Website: macys
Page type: customer-info-address
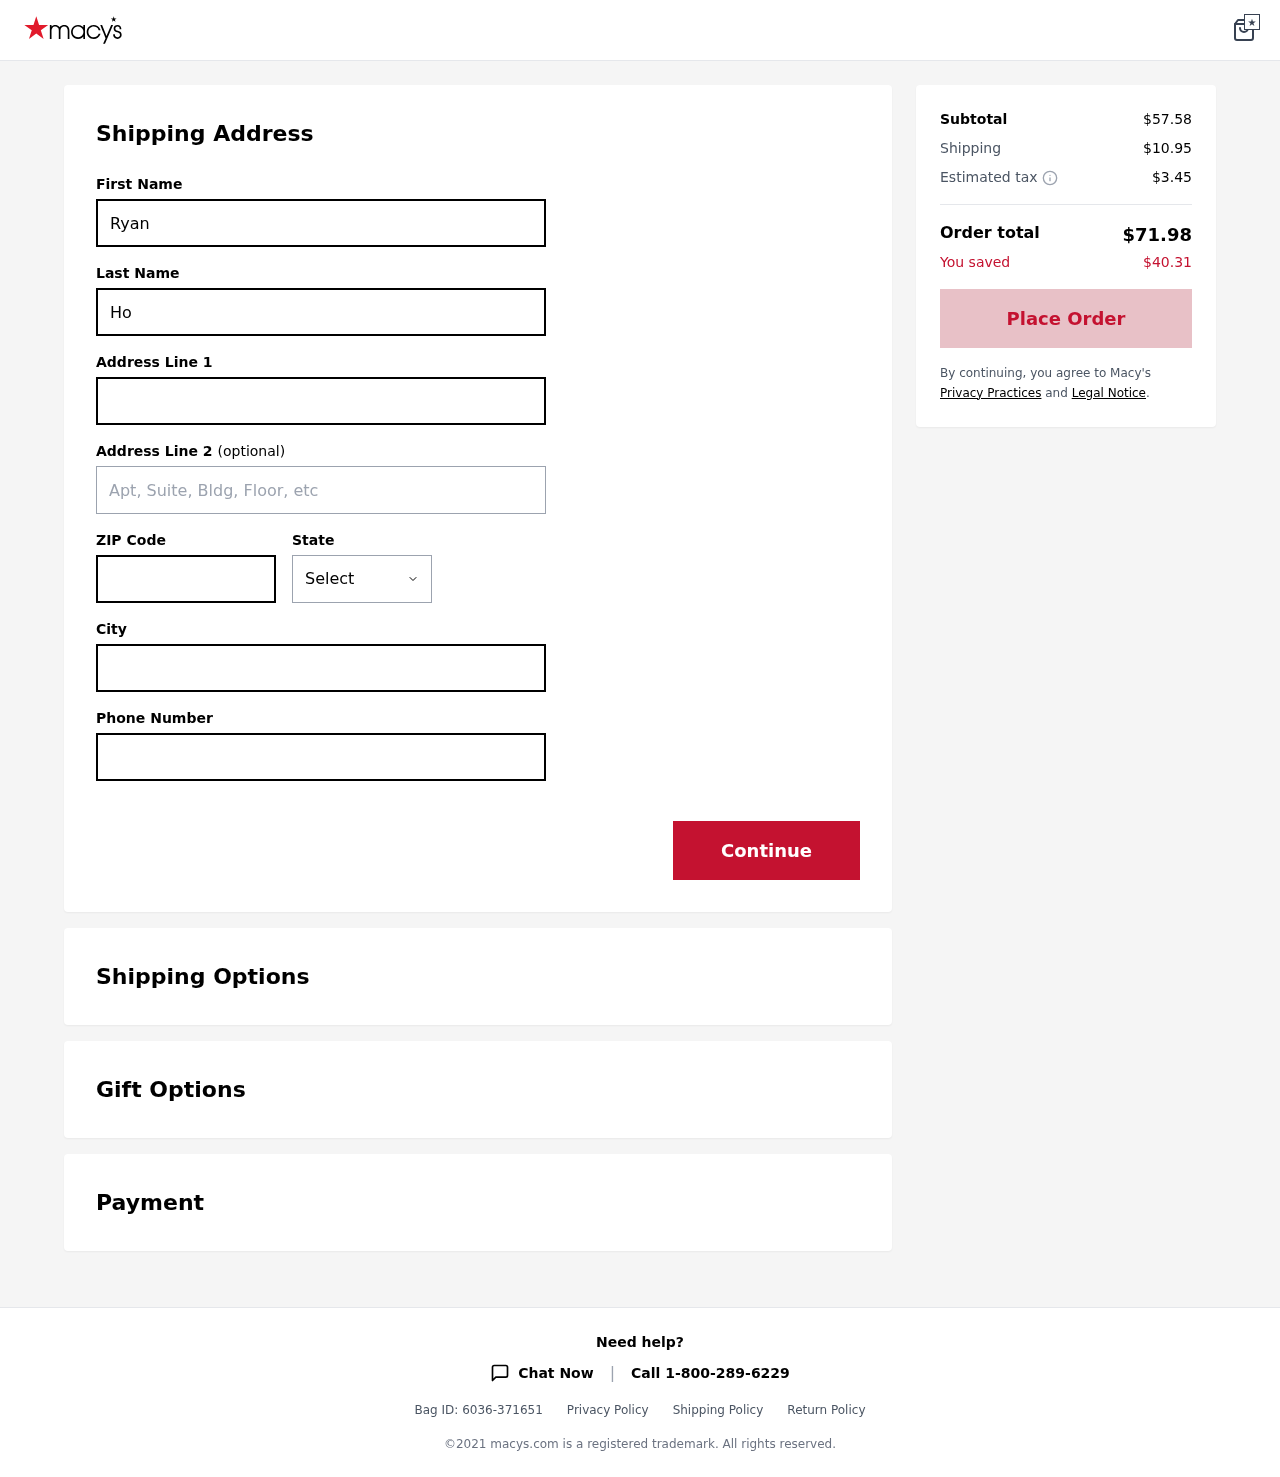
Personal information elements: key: PII_CITY
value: Lake Victoriamouth
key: PII_FIRSTNAME
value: Ryan
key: PII_LASTNAME
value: Holmes
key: PII_PHONE
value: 2023920865
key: PII_POSTCODE
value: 77287
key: PII_STATE
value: Washington
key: PII_STREET
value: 5152 Carter Harbor
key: PII_STREET2
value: Suite 712
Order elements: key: ORDER_SUBTOTAL
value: $57.58
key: ORDER_SHIPPING_COST
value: $10.95
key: ORDER_TAX
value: $3.45
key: ORDER_TOTAL
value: $71.98
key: ORDER_SAVINGS
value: $40.31